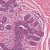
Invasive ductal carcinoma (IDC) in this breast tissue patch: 0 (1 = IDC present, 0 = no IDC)